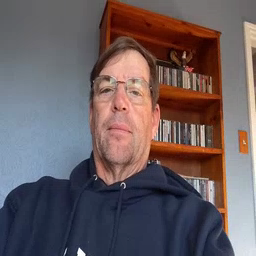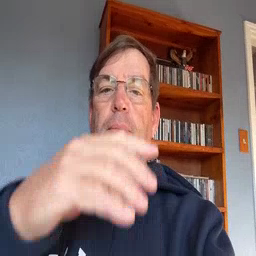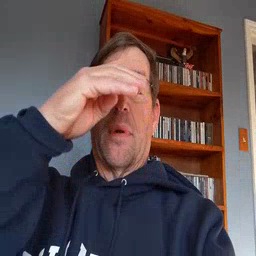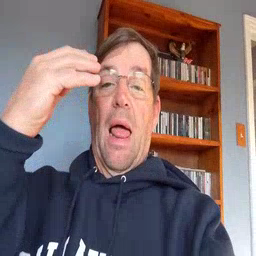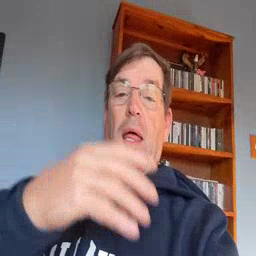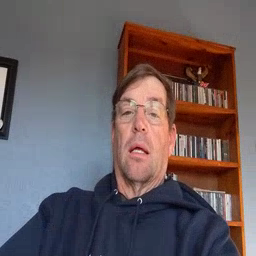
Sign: black